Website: macys
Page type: gifting
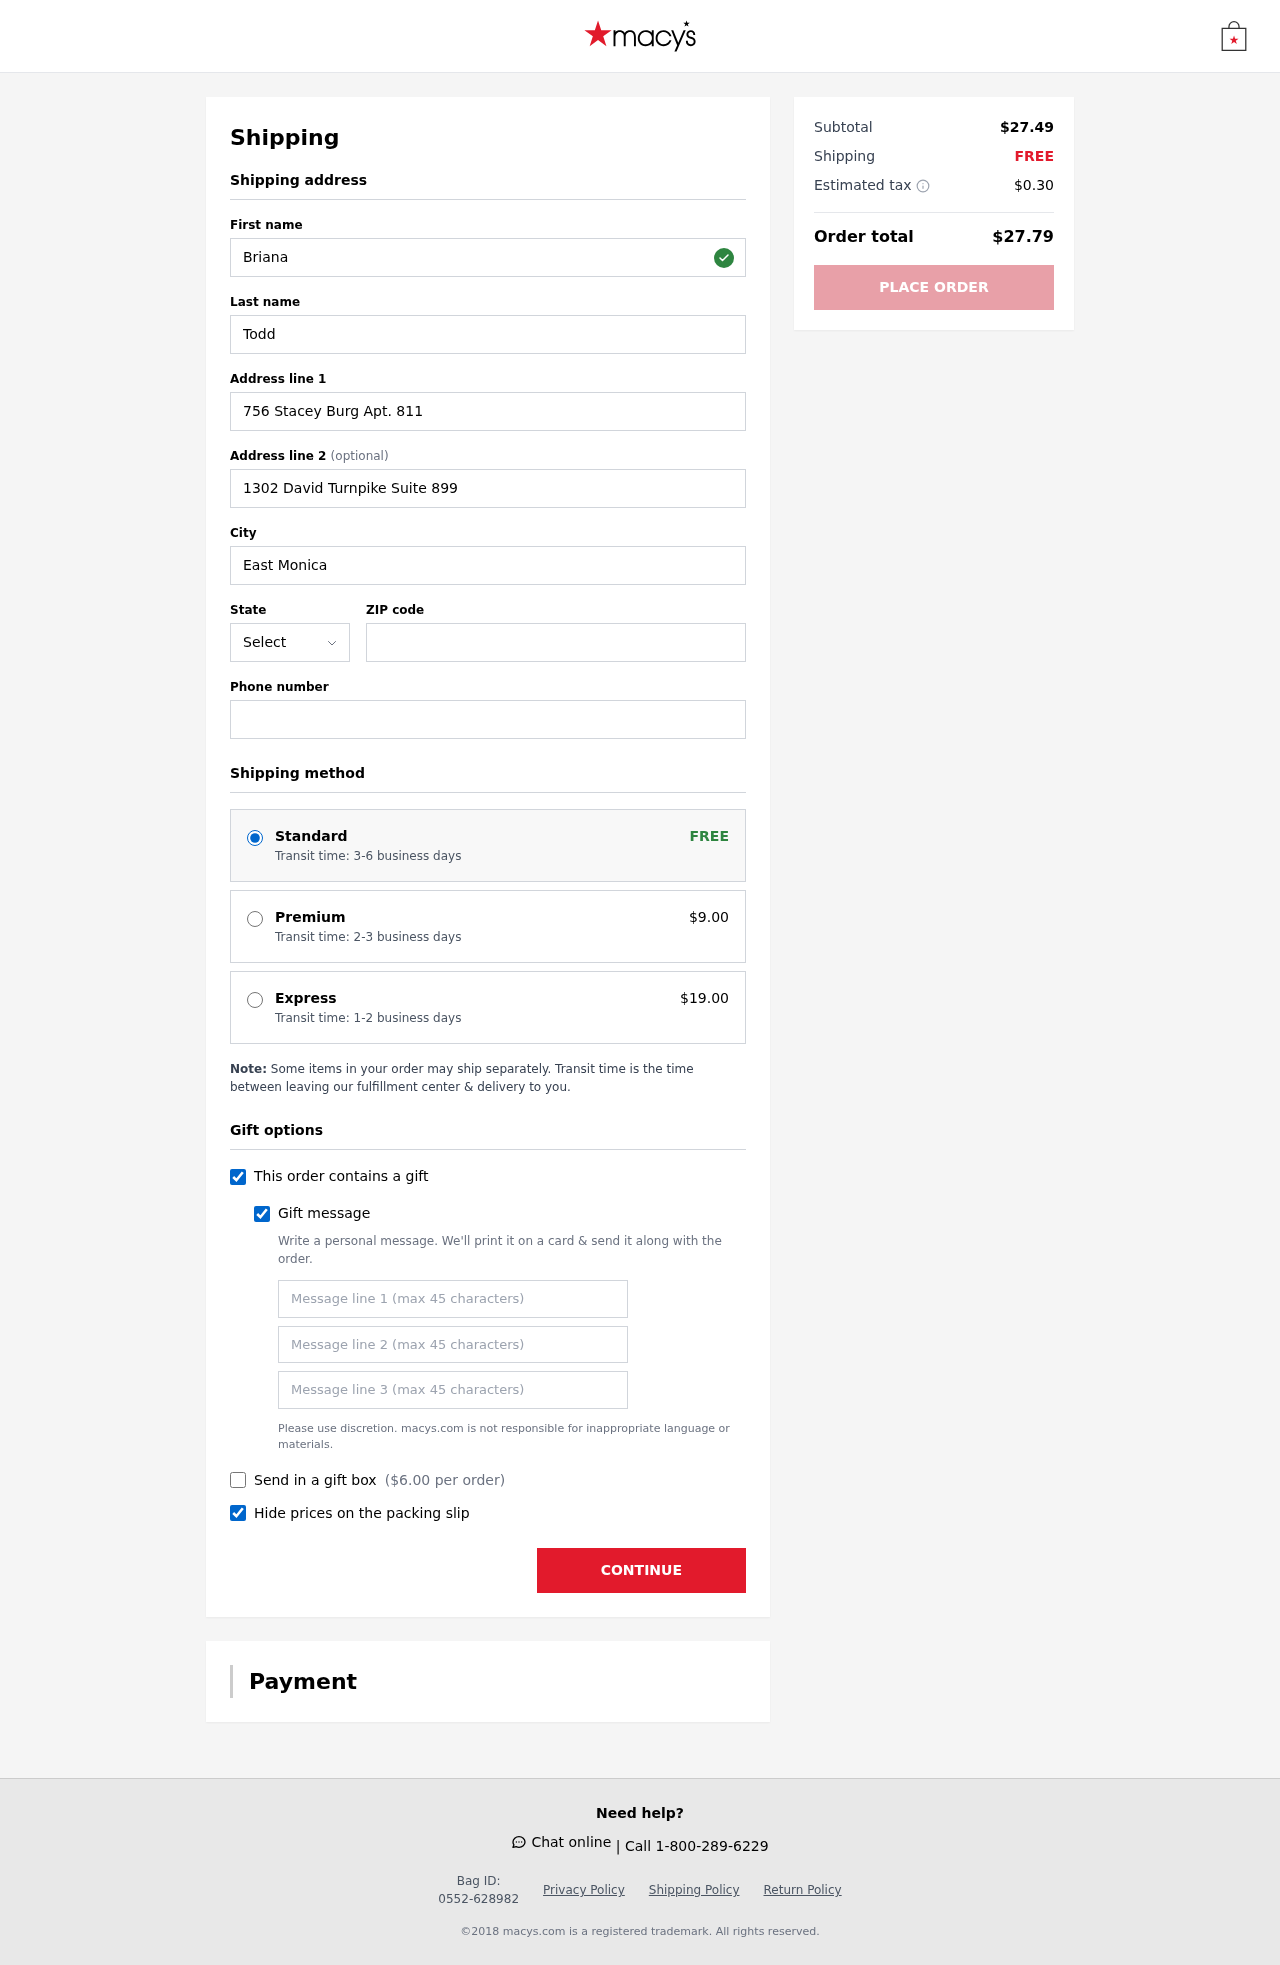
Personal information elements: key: PII_STATE_ABBR
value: GU
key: PII_FIRSTNAME
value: Briana
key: PII_LASTNAME
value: Todd
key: PII_STREET
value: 756 Stacey Burg Apt. 811
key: PII_STREET2
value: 1302 David Turnpike Suite 899
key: PII_CITY
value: East Monica
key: PII_POSTCODE
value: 35480
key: PII_PHONE
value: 3366231243
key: PII_GIFT_MESSAGE
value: Hey Timothy! I saw this belt and immediately thought of how perfectly it would fit into your style. Just a little something to add some flair to your outfits—hope you love it!
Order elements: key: ORDER_SHIPPING_STANDARD
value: Transit time: 3-6 business days
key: ORDER_SHIPPING_PREMIUM
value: Transit time: 2-3 business days
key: ORDER_SHIPPING_PREMIUM_PRICE
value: $9.00
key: ORDER_SHIPPING_EXPRESS
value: Transit time: 1-2 business days
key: ORDER_SHIPPING_EXPRESS_PRICE
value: $19.00
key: ORDER_GIFT_BOX_PRICE
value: $6.00
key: ORDER_SUBTOTAL
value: $27.49
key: ORDER_SHIPPING_COST
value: FREE
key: ORDER_TAX
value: $0.30
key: ORDER_TOTAL
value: $27.79